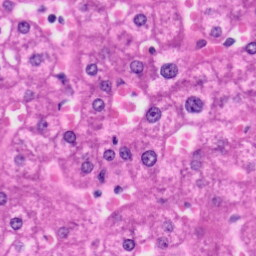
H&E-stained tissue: Liver